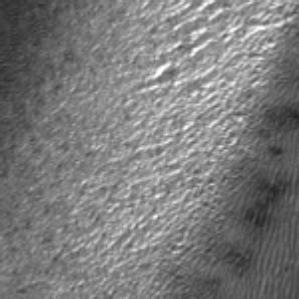
Label: frost